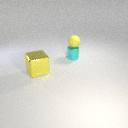
large yellow metal cube in front of small cyan metal cylinder